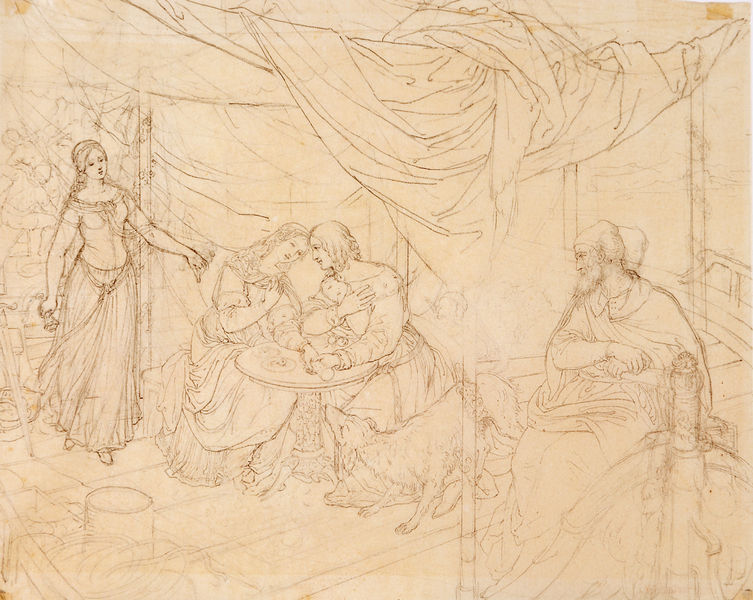
Titel: Tristan und Isoldes Liebestrank
Künstler: Ludwig Schnorr von Carolsfeld
Standort: Schweinfurt
Institution: Museum Georg Schäfer
Schlagwörter: feder, gruppe, hand, mann, frauen, menschen, mädchen, ocker, sand, sitzen, braun, busen, damen, fenster, frau, frisur, glas, grau, haar, hintergrund, holz, kleid, kleider, männer, raum, reden, schwarz, skizze, szene, tisch, weiss, zeichnung, zimmer, dach, gebäude, gürtel, haus, hund, hunde, tier, tuch, beige, gespräch, rock, tanz, alt, bart, jung, mütze, alte, arm, arme, augen, blicke, falten, teller, vollbart, weit, hände, vorhang, boden, haare, interieur, pose, sessel, sitzend, stoff, familie, kind, paar, blatt, bühne, tänzerin, locken, renaissance, seide, rund, runf, brüste, holzschnitt, liebe, papier, liegen, umrisse, alter mann, beobachten, mieder, studie, zuschauer, grafik, graphik, monochrom, linien, baby, dielen, sepia, beobachter, unterstand, essen, falte, gardine, spielen, bett, strauss, bohlen, esstisch, kammer, faltenwurf, nazarener, striche, pfosten, becher, lachen, pärchen, tusche, stütze, schwein, alter, krank, orientalisch, linie, kohle, radierung, stich, strich, bleistift, treffen, entwurf, tischplatte, tinte, zuneigung, eifersucht, rolle, liebespaar, besuch, ehepaar, hubi, schnauze, brief, verliebt, antik, mittelalter, märchen, baldachin, herz, leicht, pavillon, vorhand, eimer, rötel, strebe, zelt, geburt, lyrisch, poesie, vorzeichnung, leonardo da vinci, faltung, verliebte, phallus, zugeneigt, romanze, tuscheln, gesprcäh, bard, fnster, liebeserklärung, leichtigkeit der dame, hereinschweben der dame von rechts, rmann, scharz#, kommt herein, kaffekränzchen